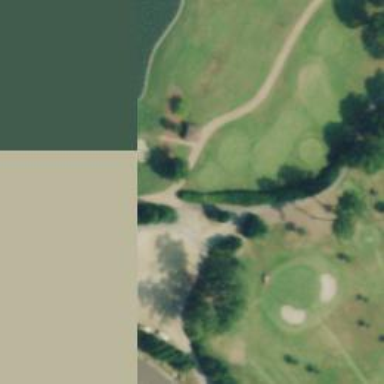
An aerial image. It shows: Golf rough area.